Interaction volume radius: 5 \u00c5
Interaction volume height: 20 \u00c5
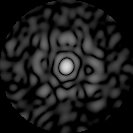
Disorder parameter: 0.77